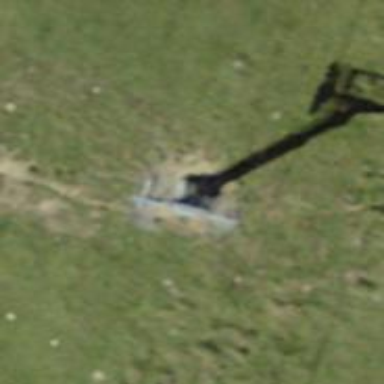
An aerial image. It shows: Pylon used for aerialway.